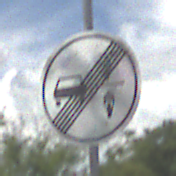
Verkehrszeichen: EndeVerbotUeberholenEinspurigeFahrzeuge
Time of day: Midday
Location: Outdoor (Nature)
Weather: PartlyCloudy
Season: NotSpecified
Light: Natural